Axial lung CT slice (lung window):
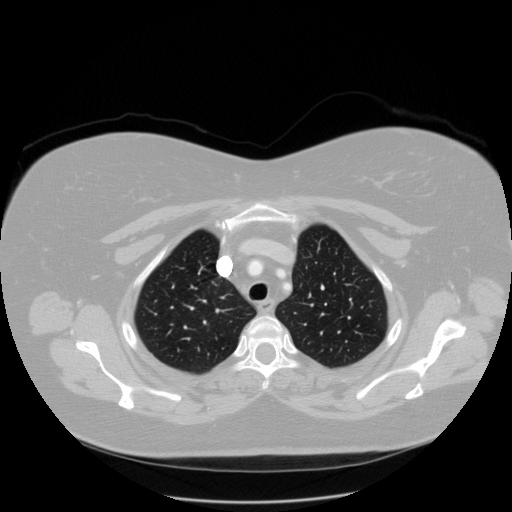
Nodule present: no